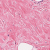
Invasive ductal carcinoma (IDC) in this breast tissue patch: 0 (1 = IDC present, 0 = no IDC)